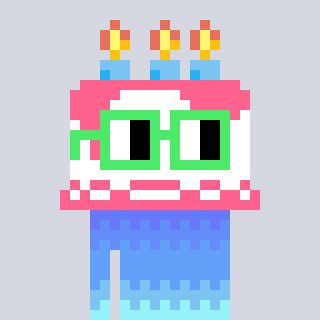
a pixel art character with square light green glasses, a cake-shaped head and a darkbrown-colored body on a cool background